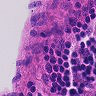
Metastatic tissue present: no